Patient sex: M
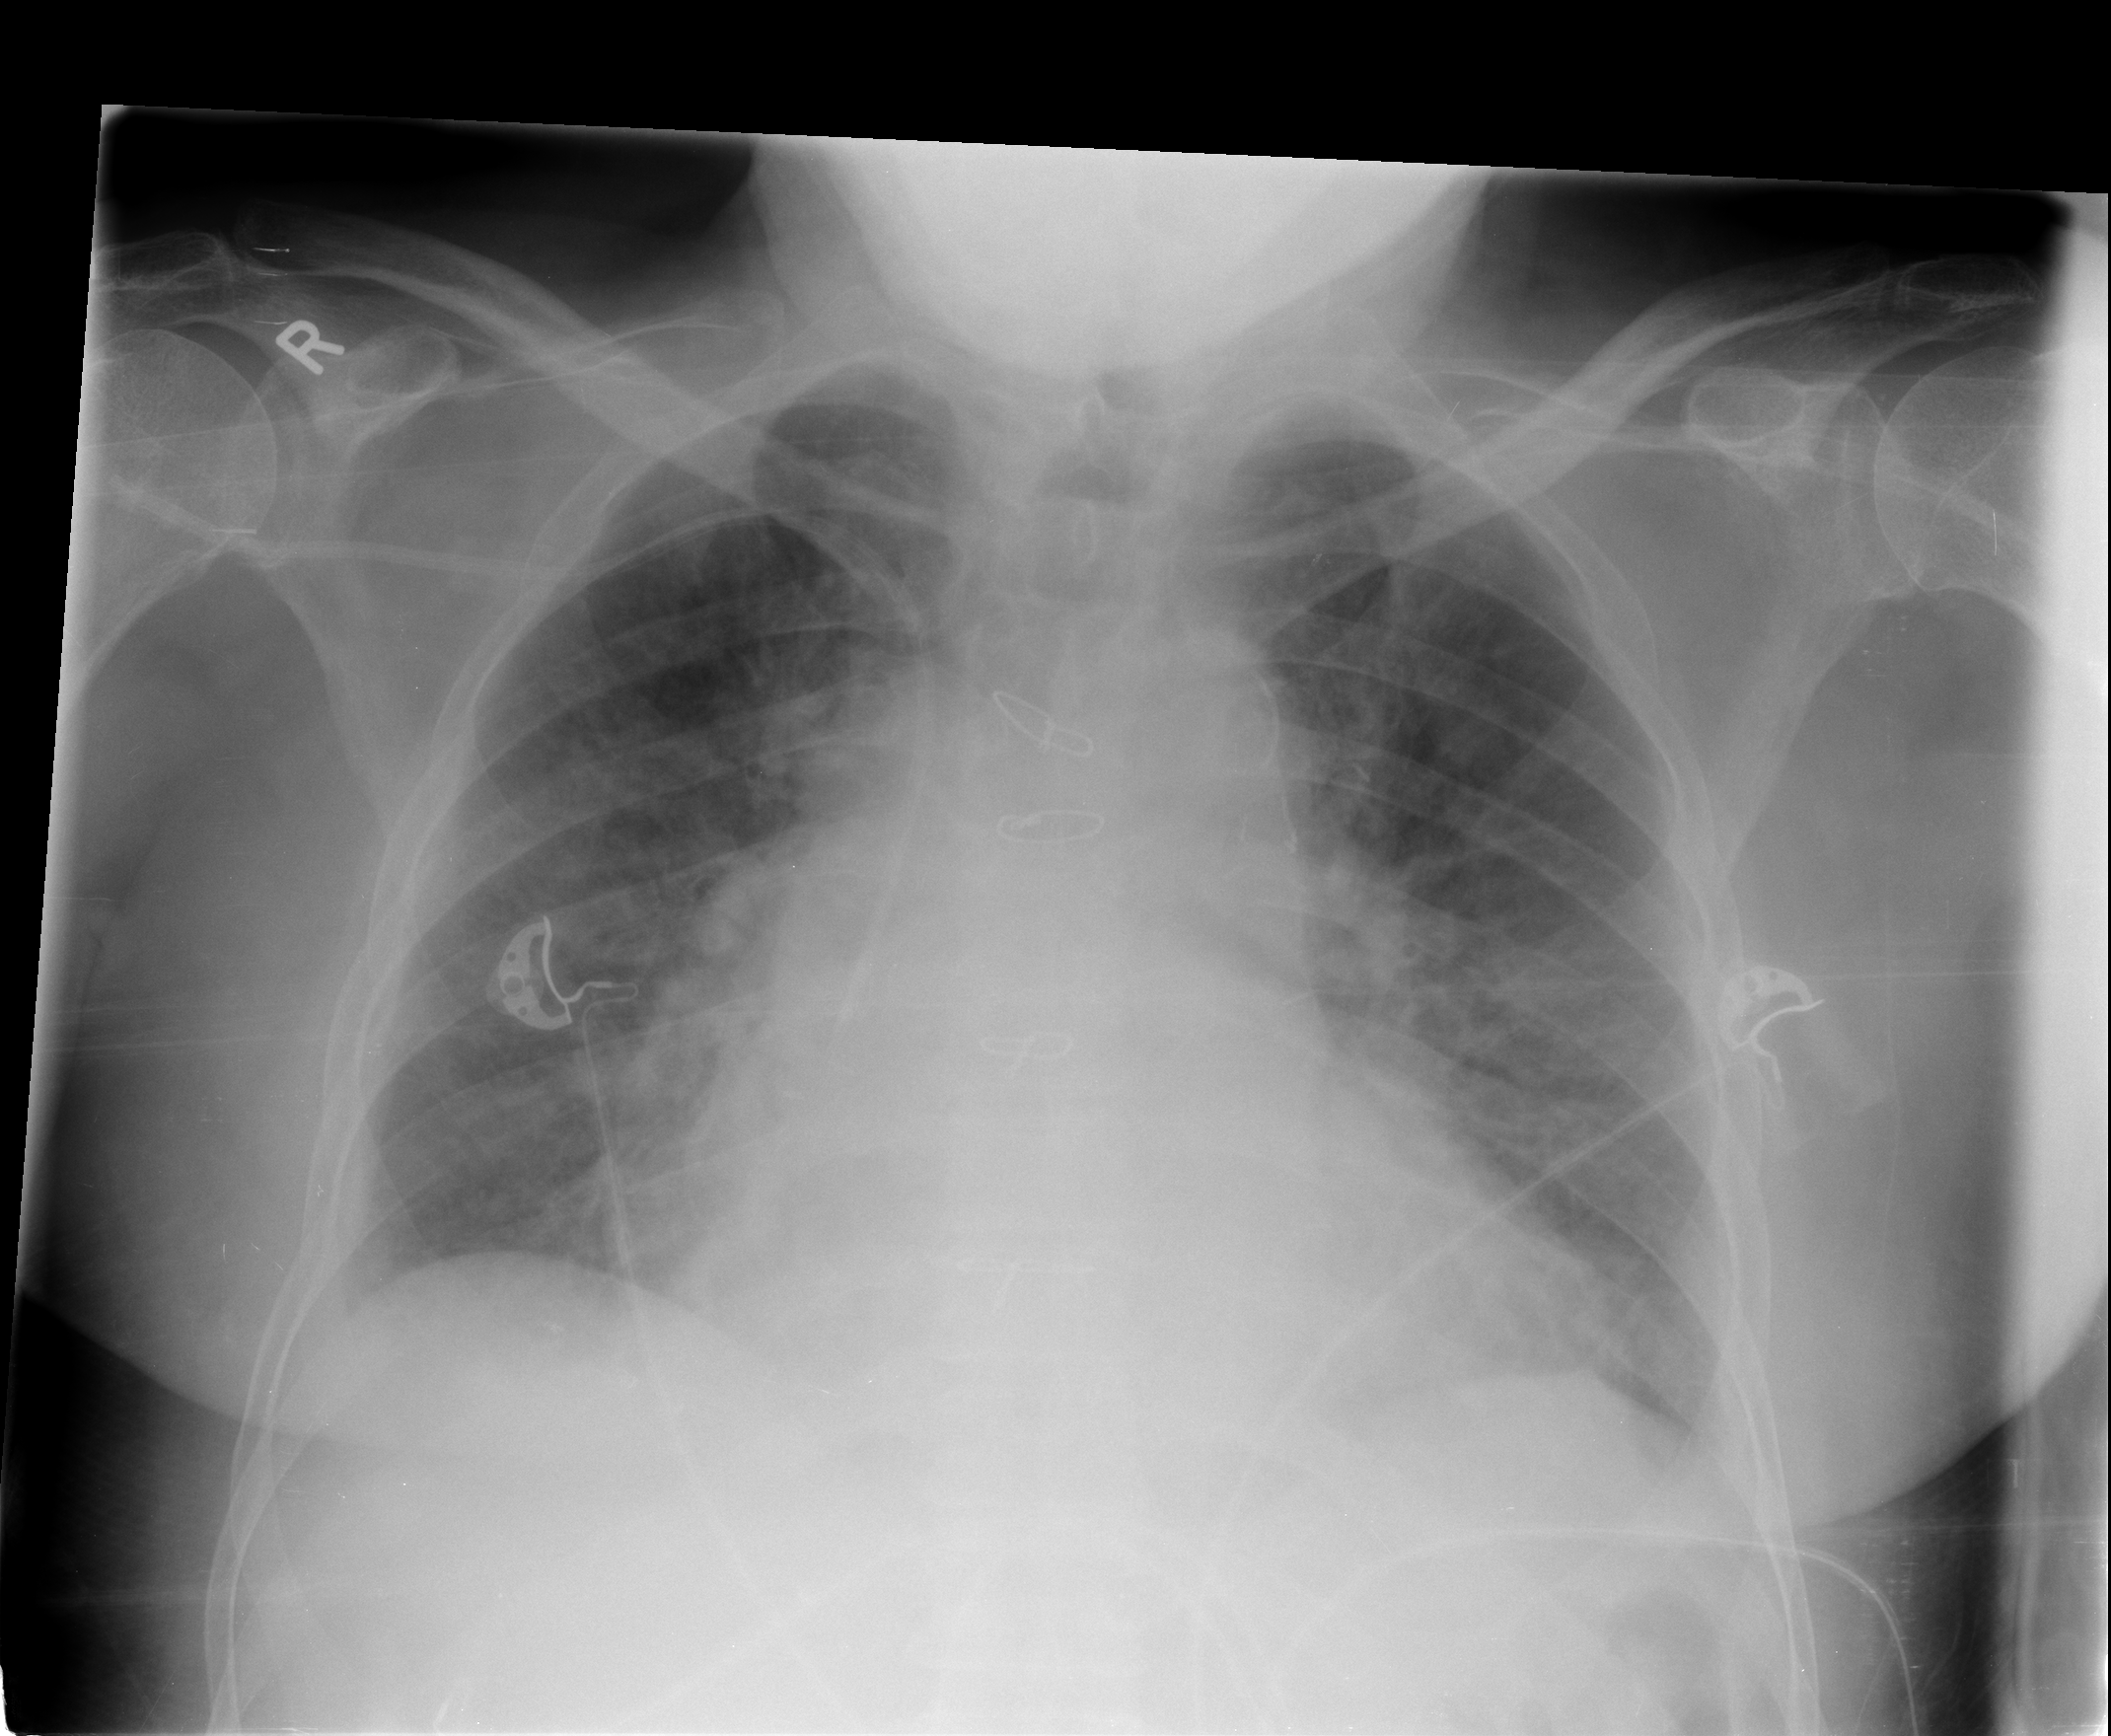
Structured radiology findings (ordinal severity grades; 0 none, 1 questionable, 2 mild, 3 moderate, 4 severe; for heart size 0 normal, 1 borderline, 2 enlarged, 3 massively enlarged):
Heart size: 2
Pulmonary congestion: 3
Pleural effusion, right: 1
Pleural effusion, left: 1
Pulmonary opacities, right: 2
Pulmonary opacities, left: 2
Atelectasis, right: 2
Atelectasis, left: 2